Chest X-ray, PA view. Patient: 47 years old, sex F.
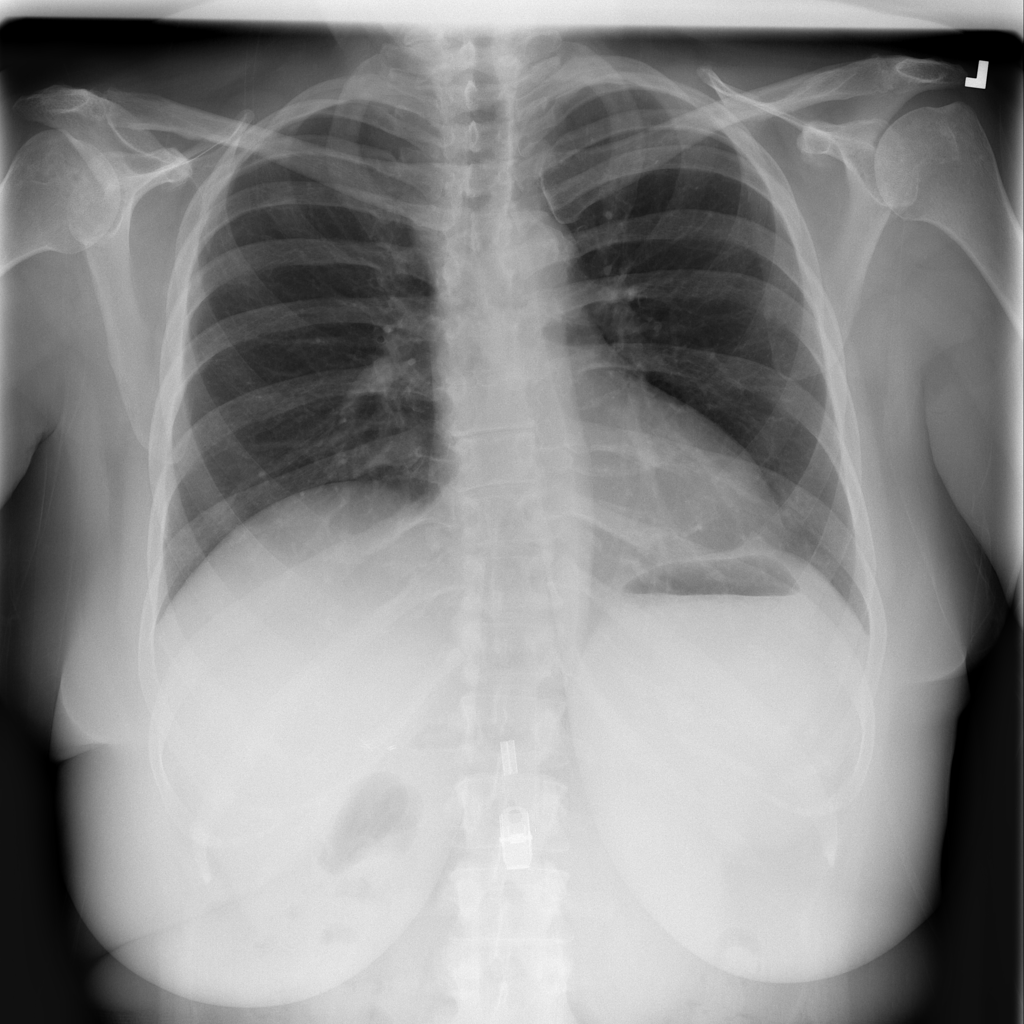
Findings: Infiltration